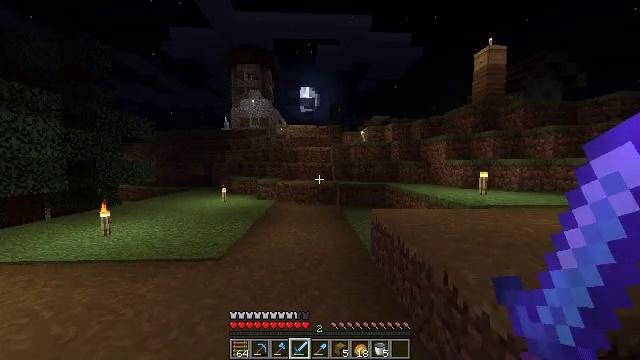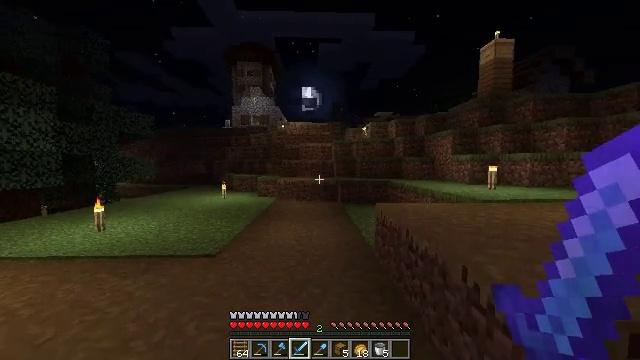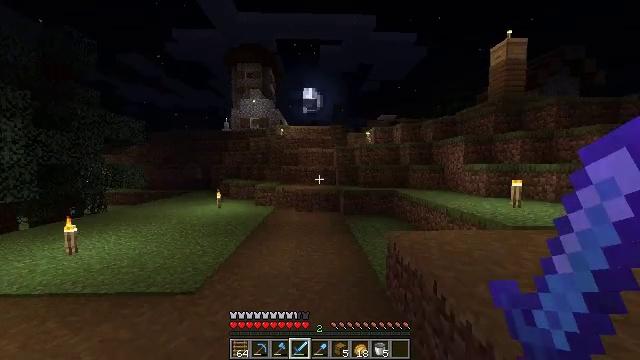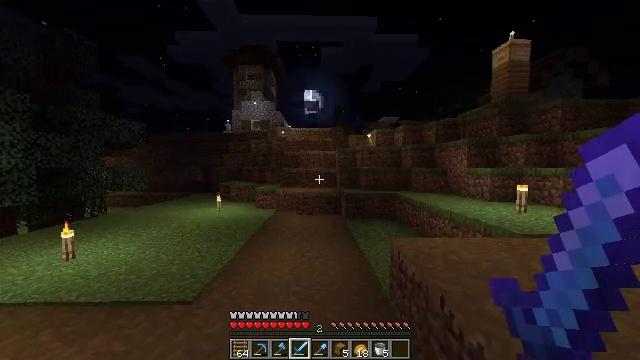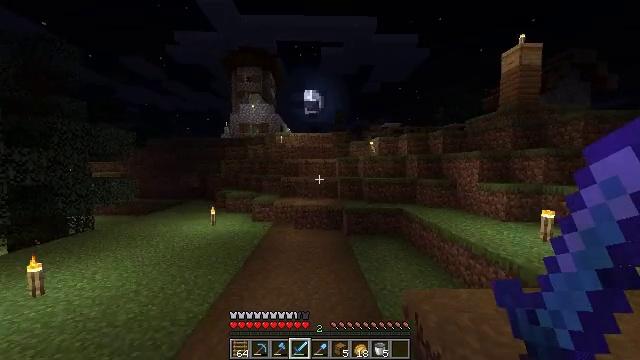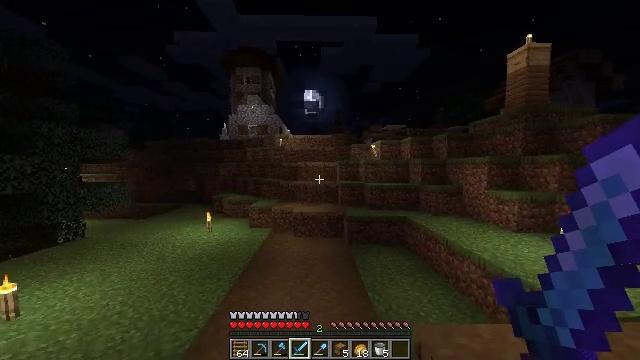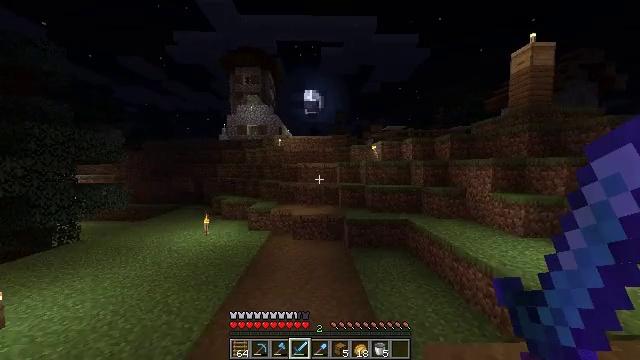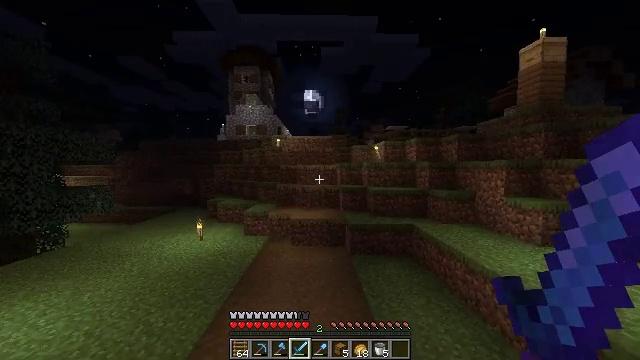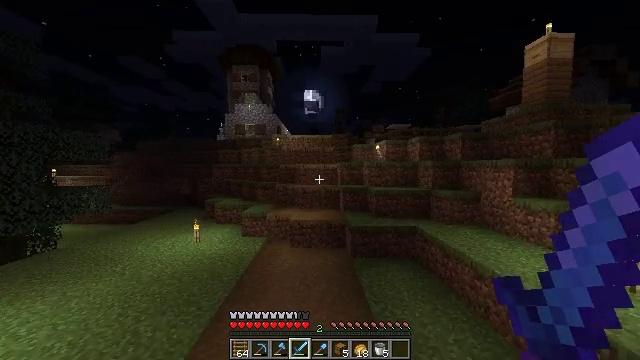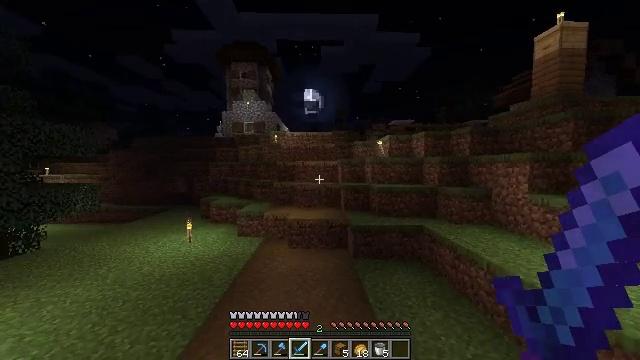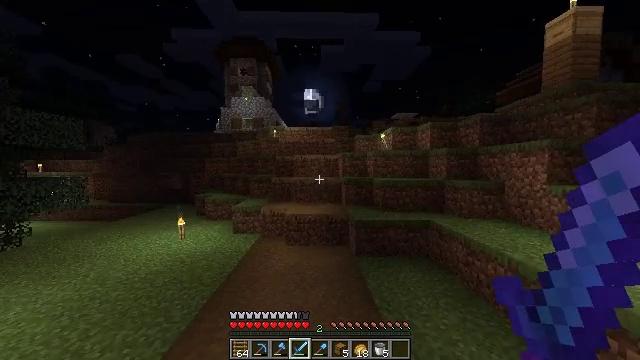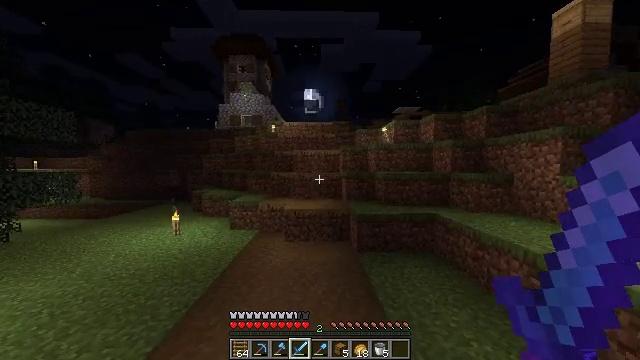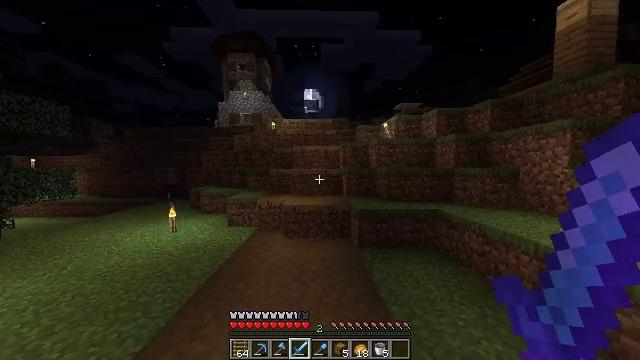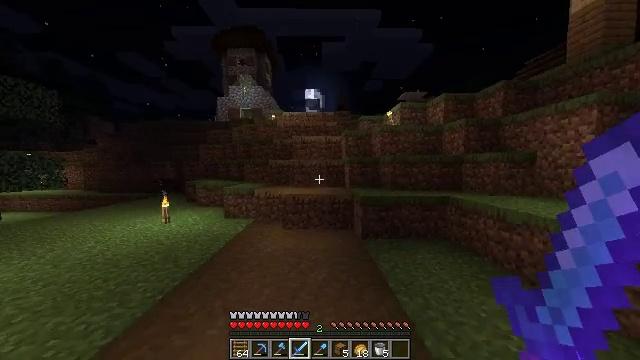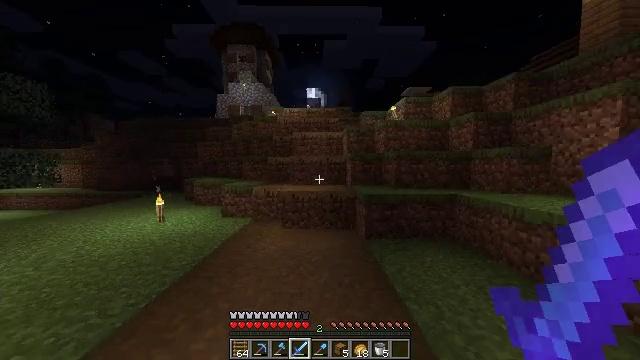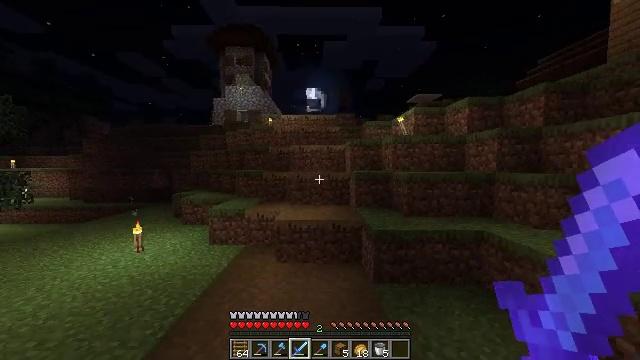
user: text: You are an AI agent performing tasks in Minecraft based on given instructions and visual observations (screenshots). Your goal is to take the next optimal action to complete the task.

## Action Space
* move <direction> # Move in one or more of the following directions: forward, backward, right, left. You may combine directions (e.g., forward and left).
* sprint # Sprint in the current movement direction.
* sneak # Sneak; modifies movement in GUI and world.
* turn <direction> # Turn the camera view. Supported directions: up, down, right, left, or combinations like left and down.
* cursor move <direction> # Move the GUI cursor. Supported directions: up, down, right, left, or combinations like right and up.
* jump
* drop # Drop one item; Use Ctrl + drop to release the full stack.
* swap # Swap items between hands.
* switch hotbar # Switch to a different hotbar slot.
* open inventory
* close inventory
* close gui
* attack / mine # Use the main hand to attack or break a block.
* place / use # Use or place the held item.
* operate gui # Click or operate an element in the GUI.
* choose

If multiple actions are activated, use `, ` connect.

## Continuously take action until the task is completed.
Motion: motion action
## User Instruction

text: Mine the glass to clear the view.
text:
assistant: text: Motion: move forward, sprint, jump
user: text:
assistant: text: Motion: move forward, jump
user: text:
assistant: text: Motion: move forward, jump
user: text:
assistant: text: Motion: move forward, jump
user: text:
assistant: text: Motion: move forward, jump
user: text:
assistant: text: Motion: move forward, jump
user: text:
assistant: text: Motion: move forward, jump
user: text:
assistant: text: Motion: move forward, jump
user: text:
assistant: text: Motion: move forward, jump
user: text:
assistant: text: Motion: move forward, jump
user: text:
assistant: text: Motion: move forward, sprint, jump
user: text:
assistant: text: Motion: move forward, sprint, jump
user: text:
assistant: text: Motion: move forward, jump
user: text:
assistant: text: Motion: move forward, jump
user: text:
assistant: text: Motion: move forward, jump
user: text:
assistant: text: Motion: move forward, jump
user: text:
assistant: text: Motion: move forward, jump
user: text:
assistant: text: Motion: move forward, jump
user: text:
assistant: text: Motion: move forward, jump
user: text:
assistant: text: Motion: move forward, jump
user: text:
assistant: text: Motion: move forward, sprint, jump
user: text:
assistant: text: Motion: move forward, sprint, jump
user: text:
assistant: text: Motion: move forward, jump
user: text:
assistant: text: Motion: move forward, jump
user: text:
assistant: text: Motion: move forward, jump
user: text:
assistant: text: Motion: move forward, jump
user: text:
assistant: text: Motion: move forward, jump
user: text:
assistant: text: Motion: move forward, jump
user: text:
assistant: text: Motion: move forward, sprint, jump
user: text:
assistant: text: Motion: move forward, sprint, jump